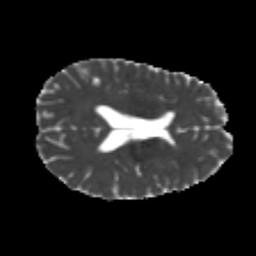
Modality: MD
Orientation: axial
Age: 20
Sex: male
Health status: healthy
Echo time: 0.074 s